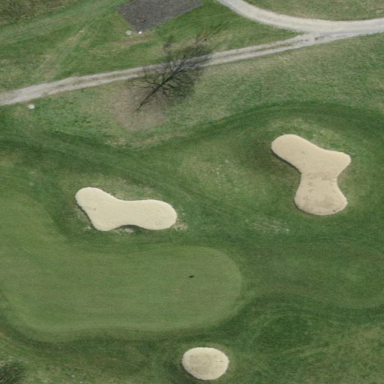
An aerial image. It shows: Picturesque green golfing area with grass land use.